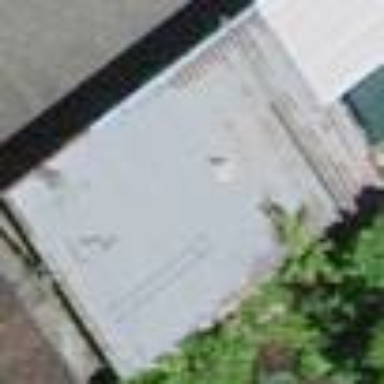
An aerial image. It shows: Garage building.